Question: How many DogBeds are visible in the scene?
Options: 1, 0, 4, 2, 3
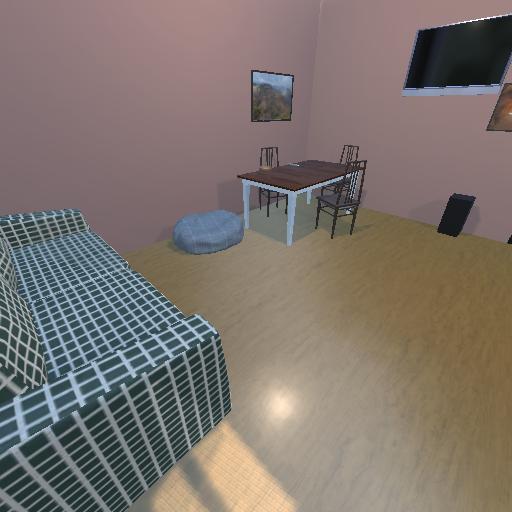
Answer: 1